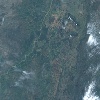
Label: land